Question: I am developping an application with Libgdx in Eclipse 4. My computer has an Ubuntu 12.04.
But since some time ago, I can't test my app on the emulator : the emulator is started, detected, but however there is a red cross (instead of a green mark) in the target field of my emulator and my app is not updated onto it :

I've also noticed that I can't create shortcut in the emulator desktop for my app : it seems that it does not exists on it !!! (When I launch new -> Shortcut -> Application from the emulator)
Does someone knows how to fix the problem ?
Thanks in advance and apologize if my question is bad formulated.
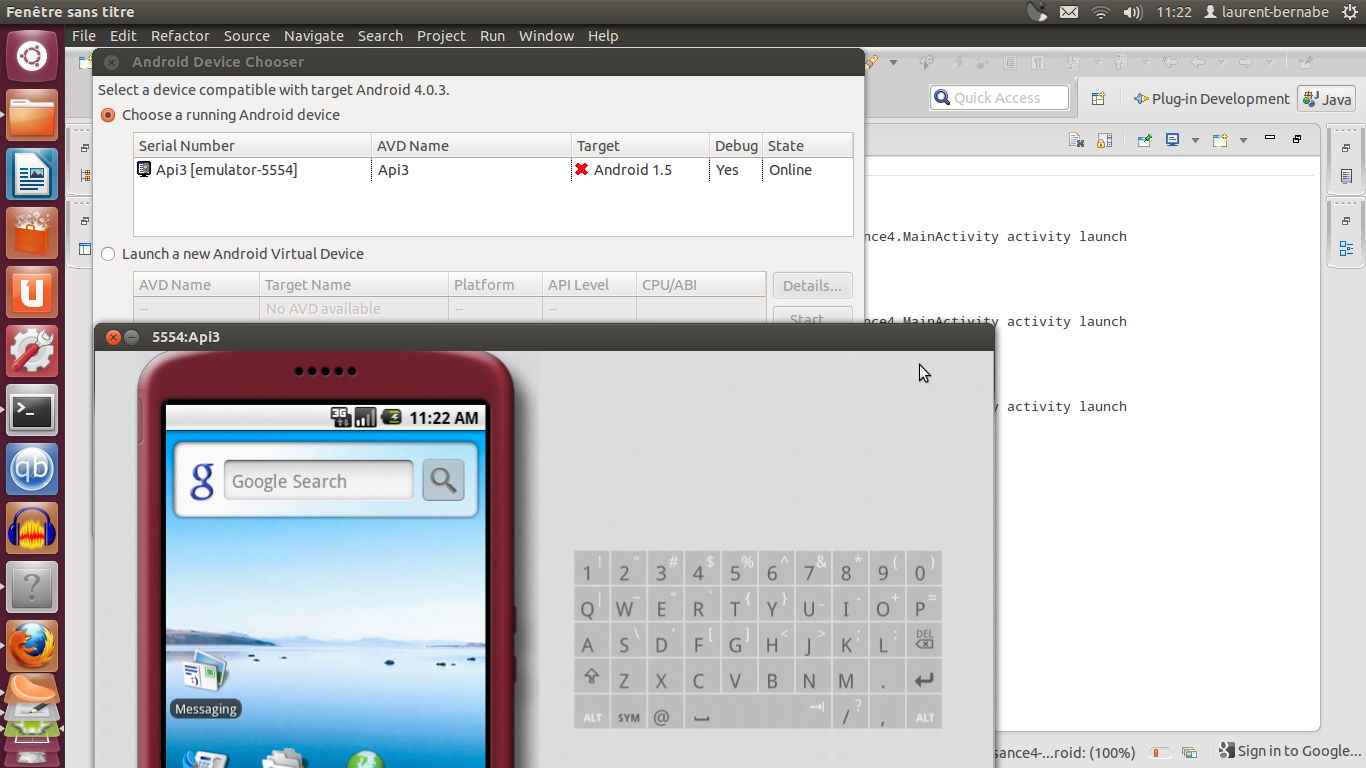
Answer: Red cross means your program is not compatible with the emulator version. Such as when you're developing for Android 2.0 and have an Android 1.5 emulator. It may still run on the emulator though. Press ok and see if it runs or not. If not create the emulator for the version of Android your program requires